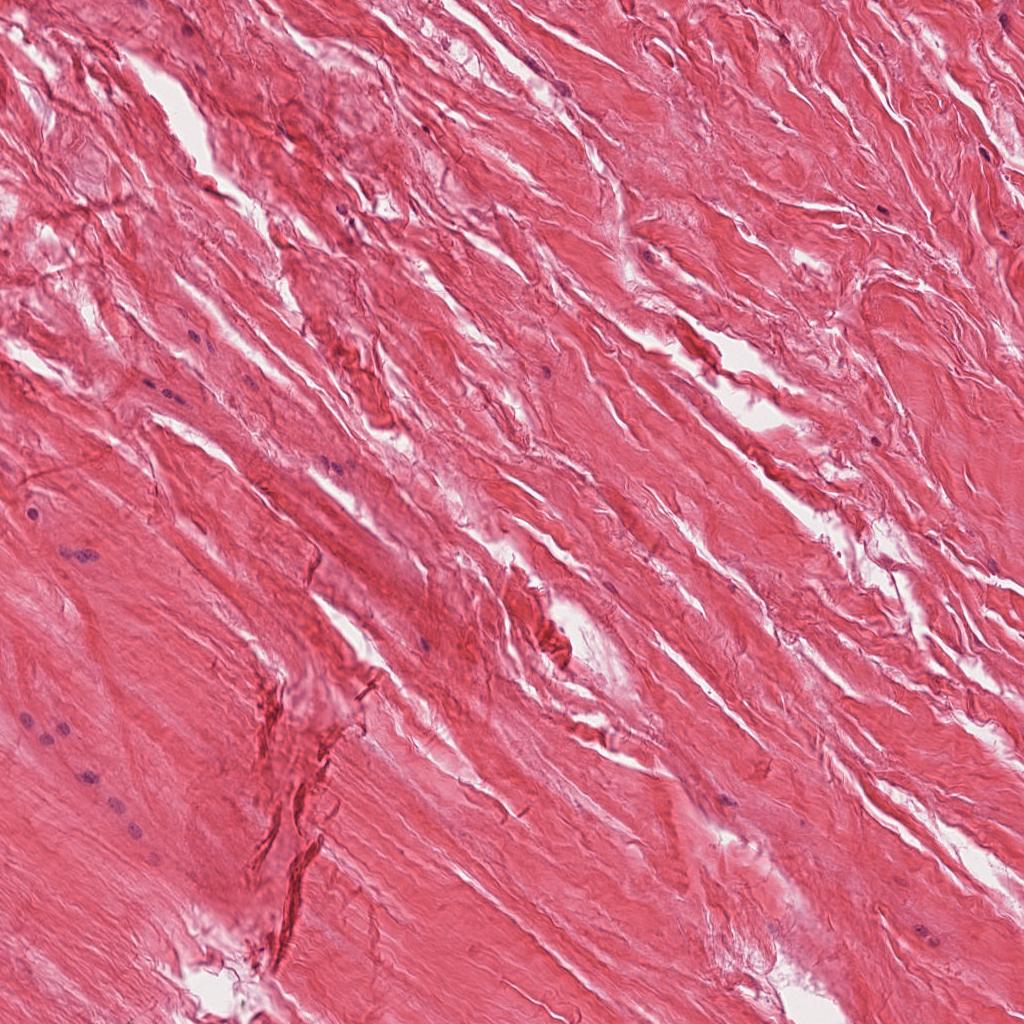
Label: Non-Tumor